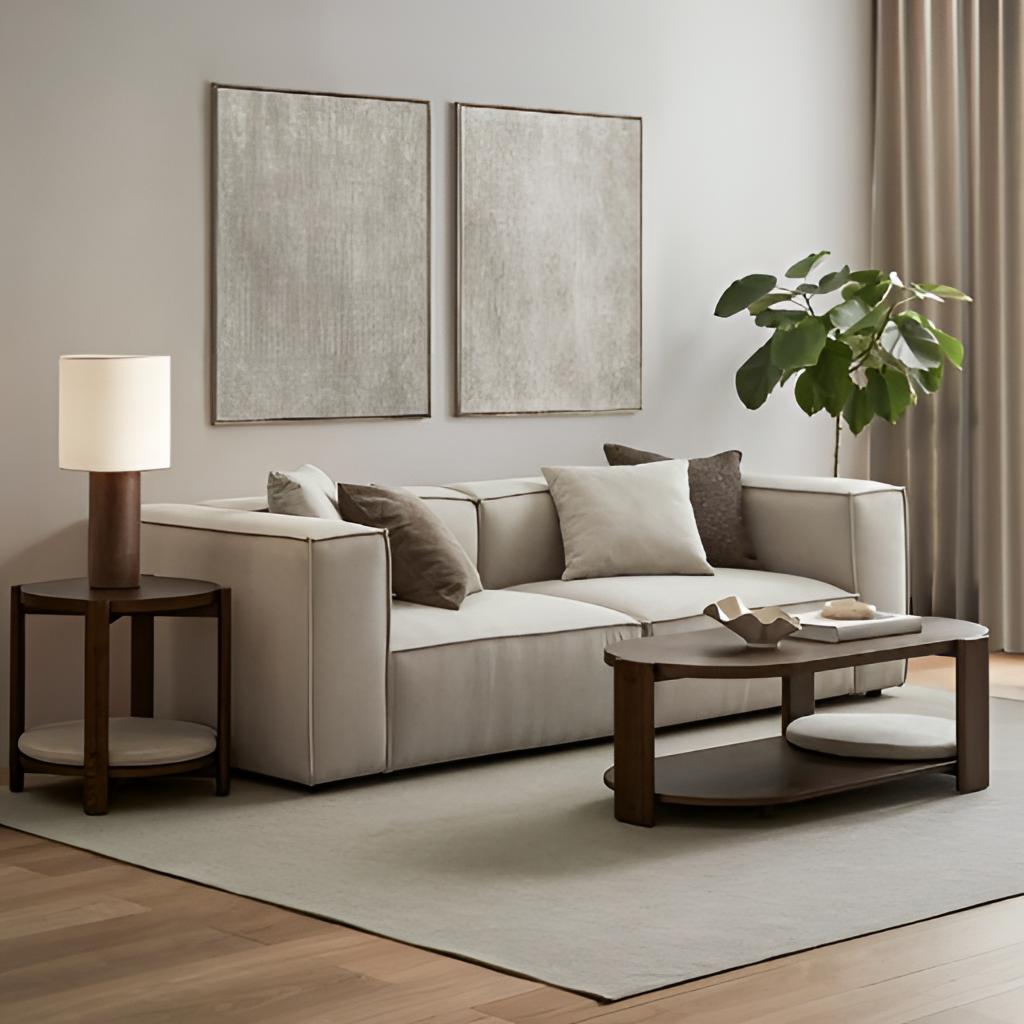
fabric sectional sofa, living room, contemporary, brown wood flooring, with plank pattern, paint wallpaper, with solid pattern